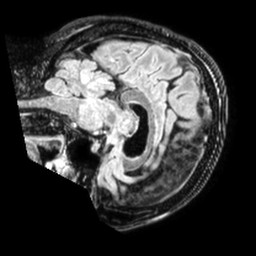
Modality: FLAIR
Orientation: sagittal
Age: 63
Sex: female
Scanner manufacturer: philips
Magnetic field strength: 1.5 T
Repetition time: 4.8 s
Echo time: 0.3364 s